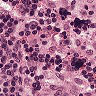
Metastatic tissue present: no